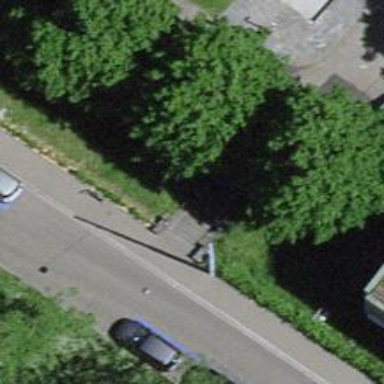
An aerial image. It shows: Steps with paving stones. There is ramp available as well.